Question: I was trying to filter list of titles using Ng2SearchPipeModule. I have imported this module in app.module.ts and then generated new searchbar component
searchbar.component.ts
'''
import { FirebaseService } from './../../firebase.service';
import { AngularFirestore } from '@angular/fire/firestore';
import { Component, OnInit} from '@angular/core';
@Component({
selector: 'app-searchbar',
templateUrl: './searchbar.component.html',
styleUrls: ['./searchbar.component.css']
})
export class SearchbarComponent implements OnInit{
constructor(private fireService:FirebaseService){}
titles:Array<any>;
InputText:string;
ngOnInit(){
this.gettitles();
}
gettitles(){
this.fireService.read_titles().subscribe(result =>{
this.titles = result;
console.log(this.titles);
})
}
}
'''
And my searchbar.component.html looks like this
'''
<div class="search-field">
<mat-form-field>
<mat-label>Search</mat-label>
<input id="input" type="text" matInput placeholder="" autocomplete="off" [(ngModel)]=InputText>
<div><i class="fas fa-search"></i></div>
</mat-form-field>
</div>
<div class="SearchTitles">
<tbody>
<tr *ngFor="let title of titles | filter:InputText">
<td>{{title.payload.doc.data().title}}</td>
</tr>
</tbody>
</div>
'''
I get correct output from my Firebase Firestore.
But Whenever I type any key on the input element I get this error and also filtering does not happen

It seems this error is due to filer Module. I could get any info about how to fix this error...
Thank you for your Answer
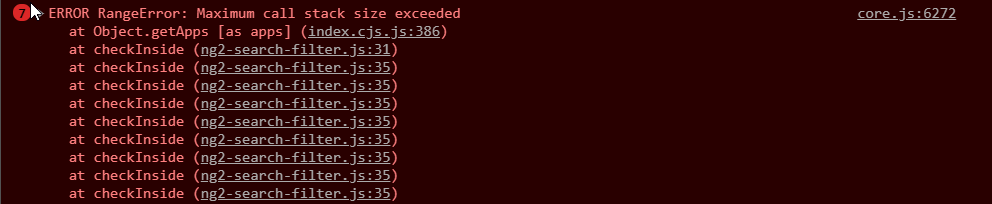
Answer: I think the problem is that your titles aren't a array of strings.
Change the title array to an array of strings:
The function in the service could return actual titles:
SERVICE
'''
constructor(private afs: AngularFirestore) { }
read_titles() {
return this.afs.collection<{title: string}>('here-your-table').valueChanges().pipe(
map(list => list.map(v => v.title))
)
}
'''
TS of your component:
'''
gettitles(){
this.fireService.read_titles()
}
'''
And in your html:
'''
<tr *ngFor="let title of titles | async | filter:InputText">
<td>{{title}}</td>
</tr>
'''